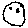
Label: moon